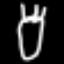
Label: fork